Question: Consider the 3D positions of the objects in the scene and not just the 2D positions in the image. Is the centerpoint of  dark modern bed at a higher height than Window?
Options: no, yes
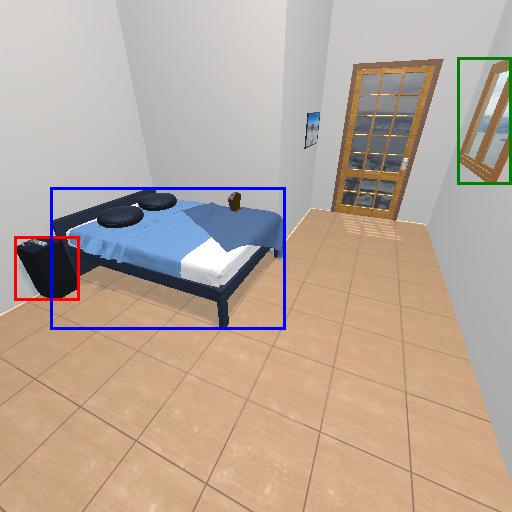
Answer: no